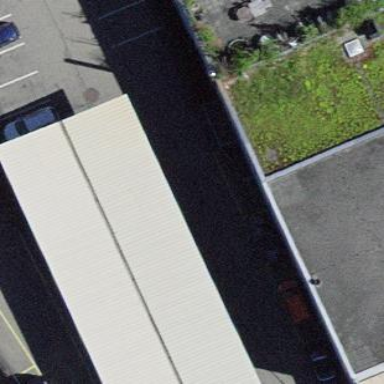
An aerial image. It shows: View of roof of building.